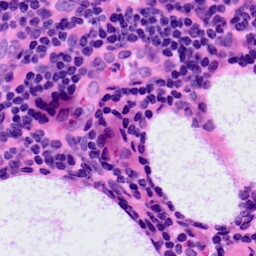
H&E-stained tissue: LymphNode